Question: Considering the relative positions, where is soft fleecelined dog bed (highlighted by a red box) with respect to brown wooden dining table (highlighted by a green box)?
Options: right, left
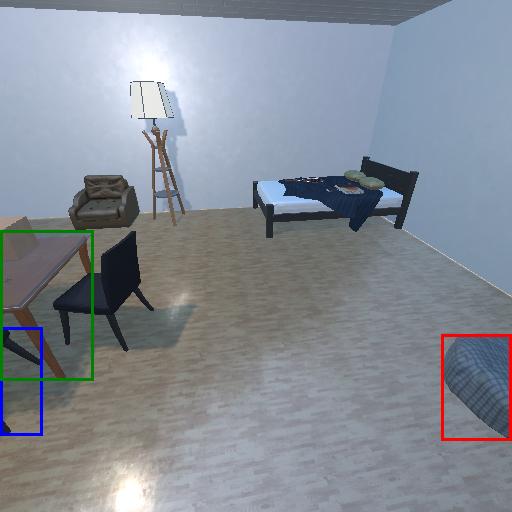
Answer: right